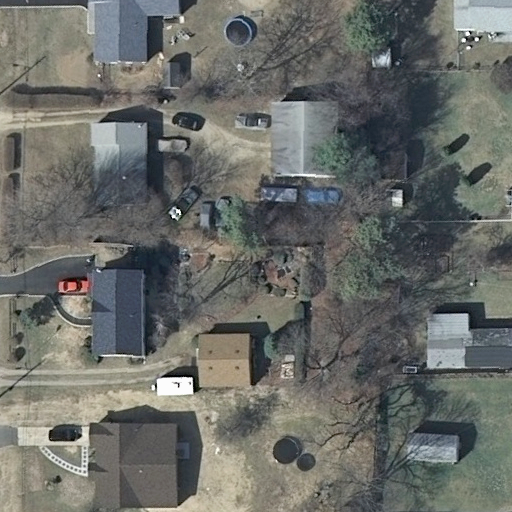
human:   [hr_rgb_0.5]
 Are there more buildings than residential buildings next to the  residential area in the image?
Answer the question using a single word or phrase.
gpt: yes

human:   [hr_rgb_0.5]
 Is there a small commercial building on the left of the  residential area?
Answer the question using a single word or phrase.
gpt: no

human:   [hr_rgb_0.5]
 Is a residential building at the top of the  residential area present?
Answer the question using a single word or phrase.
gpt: yes

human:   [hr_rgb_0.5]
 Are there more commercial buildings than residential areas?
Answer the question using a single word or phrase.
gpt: no

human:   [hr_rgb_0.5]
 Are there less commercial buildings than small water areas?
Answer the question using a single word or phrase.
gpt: no

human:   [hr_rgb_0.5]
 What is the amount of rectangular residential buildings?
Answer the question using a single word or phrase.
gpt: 6

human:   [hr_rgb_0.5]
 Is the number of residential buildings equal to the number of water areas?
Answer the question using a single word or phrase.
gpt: no

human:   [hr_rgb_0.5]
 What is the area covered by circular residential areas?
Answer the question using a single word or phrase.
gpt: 0m2

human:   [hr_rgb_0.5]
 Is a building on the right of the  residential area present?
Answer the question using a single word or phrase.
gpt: yes

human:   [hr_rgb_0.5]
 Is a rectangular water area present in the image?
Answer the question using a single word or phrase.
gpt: no

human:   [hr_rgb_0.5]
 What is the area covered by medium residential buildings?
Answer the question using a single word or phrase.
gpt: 1004m2

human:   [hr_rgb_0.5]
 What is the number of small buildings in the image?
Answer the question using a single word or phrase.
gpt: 5

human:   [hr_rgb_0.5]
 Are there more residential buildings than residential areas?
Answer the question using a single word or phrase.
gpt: yes

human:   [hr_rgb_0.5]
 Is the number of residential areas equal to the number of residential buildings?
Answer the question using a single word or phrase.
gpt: no

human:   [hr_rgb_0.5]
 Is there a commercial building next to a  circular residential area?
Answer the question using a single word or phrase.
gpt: no

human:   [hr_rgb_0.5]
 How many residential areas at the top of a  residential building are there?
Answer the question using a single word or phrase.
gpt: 0

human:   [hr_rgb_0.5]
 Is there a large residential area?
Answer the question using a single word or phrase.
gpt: yes

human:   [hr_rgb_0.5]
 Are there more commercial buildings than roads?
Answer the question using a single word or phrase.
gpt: no

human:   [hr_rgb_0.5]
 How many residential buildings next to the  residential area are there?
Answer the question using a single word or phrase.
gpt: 9

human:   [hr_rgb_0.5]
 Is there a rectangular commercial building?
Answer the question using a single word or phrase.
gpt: no

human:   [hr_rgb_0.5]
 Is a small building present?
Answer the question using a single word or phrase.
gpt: yes

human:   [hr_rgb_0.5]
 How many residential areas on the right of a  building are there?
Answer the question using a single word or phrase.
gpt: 0

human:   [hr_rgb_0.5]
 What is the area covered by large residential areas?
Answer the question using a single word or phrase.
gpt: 10599m2

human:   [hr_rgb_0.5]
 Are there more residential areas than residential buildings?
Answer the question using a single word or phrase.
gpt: no

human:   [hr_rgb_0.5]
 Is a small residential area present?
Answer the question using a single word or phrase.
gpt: no

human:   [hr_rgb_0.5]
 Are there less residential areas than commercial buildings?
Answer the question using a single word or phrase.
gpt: no

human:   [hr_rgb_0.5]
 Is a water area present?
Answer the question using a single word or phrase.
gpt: no

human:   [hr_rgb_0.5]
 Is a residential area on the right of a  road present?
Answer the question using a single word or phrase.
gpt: no

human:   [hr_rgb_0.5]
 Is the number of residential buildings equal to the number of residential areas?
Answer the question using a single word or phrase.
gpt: no

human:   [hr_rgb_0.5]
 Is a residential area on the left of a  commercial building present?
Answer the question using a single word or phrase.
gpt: no

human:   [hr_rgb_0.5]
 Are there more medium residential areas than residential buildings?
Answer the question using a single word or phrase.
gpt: no

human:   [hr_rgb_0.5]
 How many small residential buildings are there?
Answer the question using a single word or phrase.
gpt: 3

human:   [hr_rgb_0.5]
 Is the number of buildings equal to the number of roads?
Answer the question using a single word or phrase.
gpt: no

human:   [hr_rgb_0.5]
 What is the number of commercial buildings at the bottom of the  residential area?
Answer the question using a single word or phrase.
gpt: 0

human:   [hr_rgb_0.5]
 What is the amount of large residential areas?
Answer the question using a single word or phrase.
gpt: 1

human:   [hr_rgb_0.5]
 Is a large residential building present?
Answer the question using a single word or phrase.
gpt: no